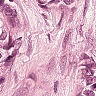
Metastatic tissue present: yes